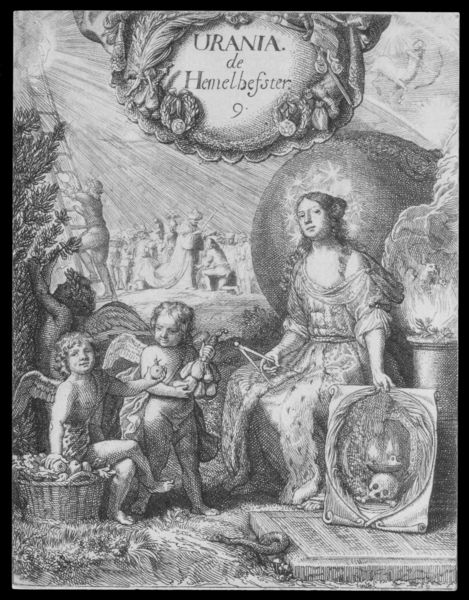
Titel: Urania, Titelseite für Buch 9, Inleyding tot de Hooge Schoole der Schilderkonst
Künstler: Samuel van Hoogstraten
Schlagwörter: feuer, flügel, himmel, mädchen, blumen, frau, kleid, ausblick, obst, hermelin, pelz, schädel, tod, bild, sonne, kind, kinder, engel, früchte, äpfel, lehrerin, leiter, könig, korb, knochen, strahlen, druck, sterne, stich, schlange, kugel, tasche, wappen, totenkopf, vergänglich, huldigung, emblem, putten, kupferstich, totenschädel, putti, urania, weltkugel, zirkel, himmelsleiter, lehren, himmek, gestirn, schtrahlen, hemelbefster, tirkel